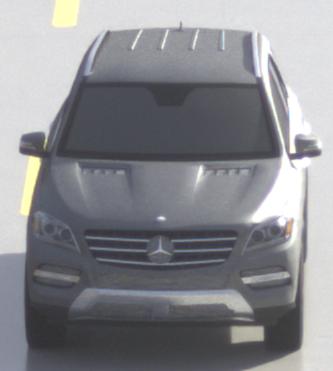
Make: Mercedes-Benz
Model: ML 350
Detailed model: M-Class (166)
Model produced from: 2011/11
Model produced until: 2014/10
Doors: 5
Color: gray
Road condition: wet road
Daytime: morning or afternoon
Contrast: high contrast